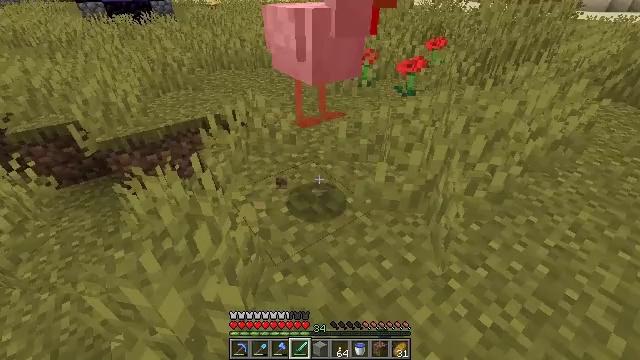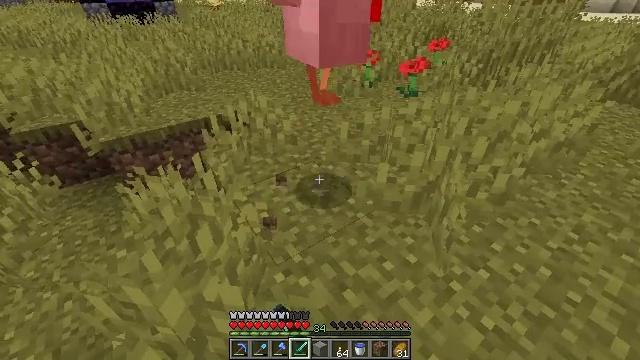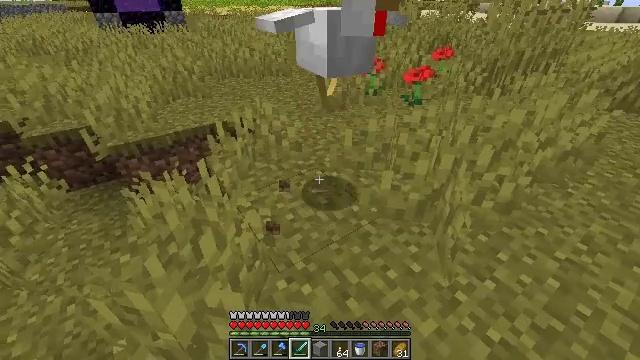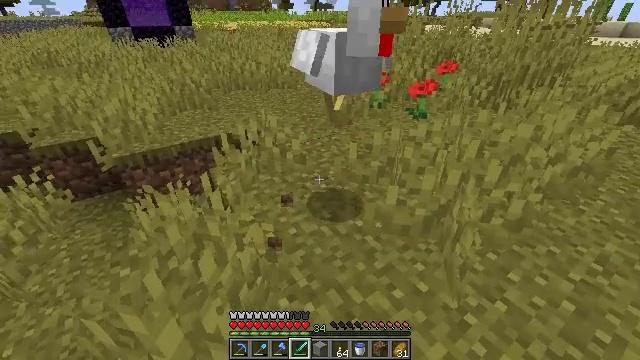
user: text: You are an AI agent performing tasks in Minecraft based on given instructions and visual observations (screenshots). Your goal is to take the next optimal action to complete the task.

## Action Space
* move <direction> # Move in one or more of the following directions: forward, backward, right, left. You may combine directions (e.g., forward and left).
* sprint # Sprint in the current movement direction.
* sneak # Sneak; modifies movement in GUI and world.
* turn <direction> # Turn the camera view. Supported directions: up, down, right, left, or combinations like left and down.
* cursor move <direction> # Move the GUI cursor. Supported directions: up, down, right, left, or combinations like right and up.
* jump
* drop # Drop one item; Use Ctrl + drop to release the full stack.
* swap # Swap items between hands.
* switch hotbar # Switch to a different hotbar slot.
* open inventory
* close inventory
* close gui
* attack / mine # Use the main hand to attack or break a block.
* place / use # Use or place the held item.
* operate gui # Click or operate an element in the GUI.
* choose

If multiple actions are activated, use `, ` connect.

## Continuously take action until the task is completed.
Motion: motion action
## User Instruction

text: Combat the chicken.
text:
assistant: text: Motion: attack / mine
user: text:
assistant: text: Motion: turn left and up
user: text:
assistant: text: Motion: move forward, turn left and up
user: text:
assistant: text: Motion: no_op